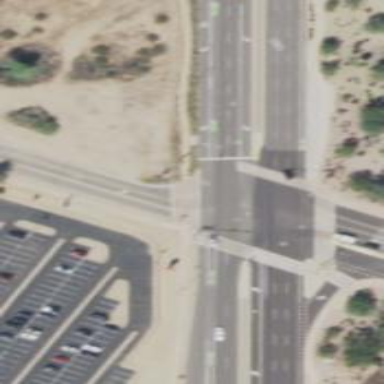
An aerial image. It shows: Solid stop line on the road.